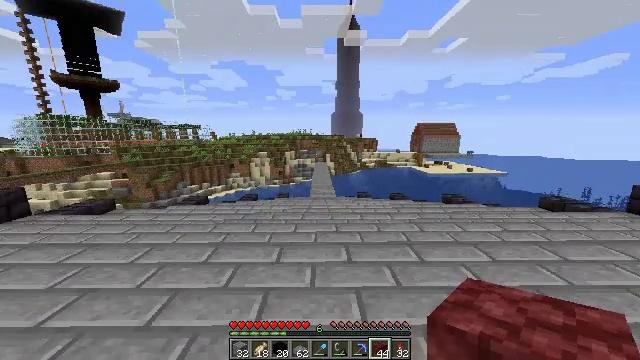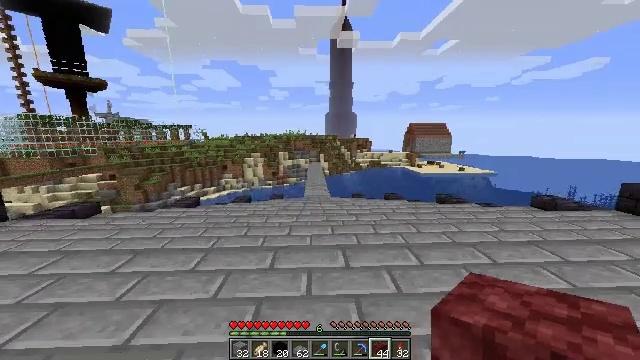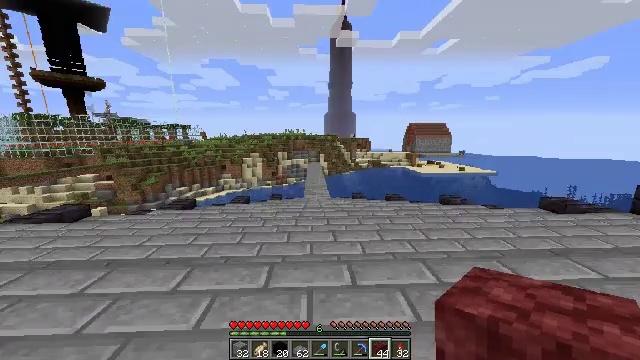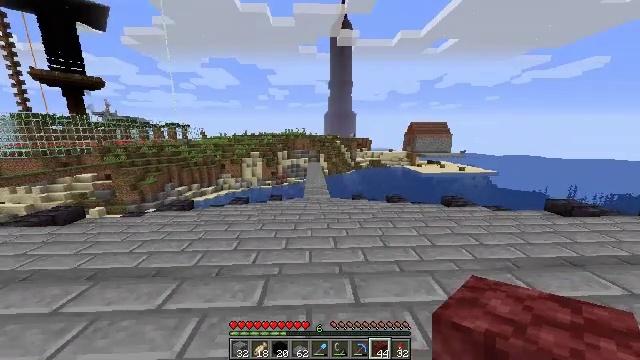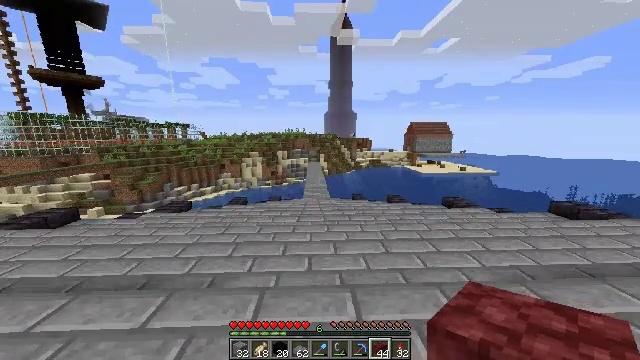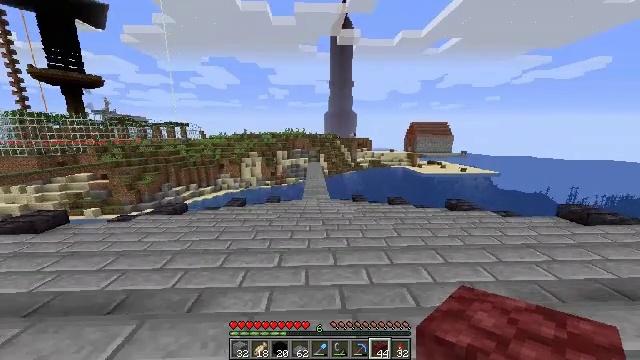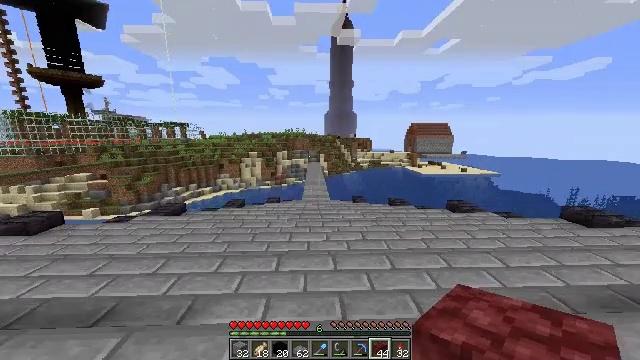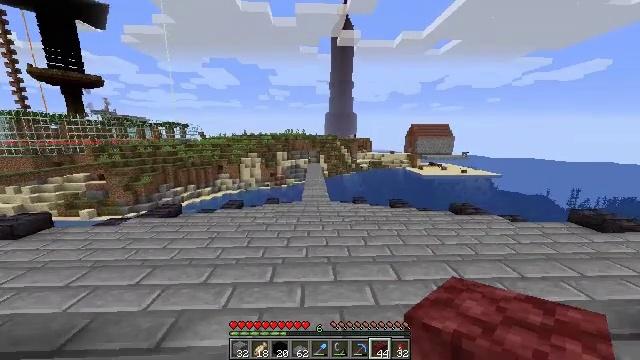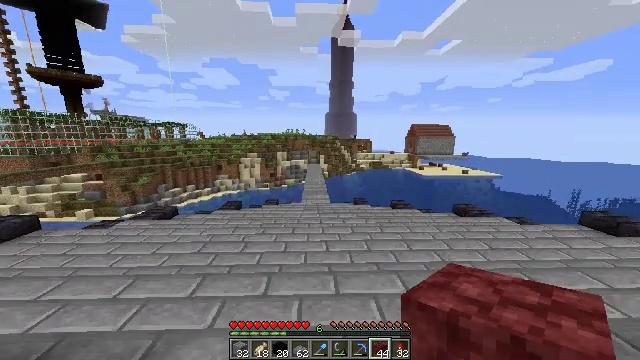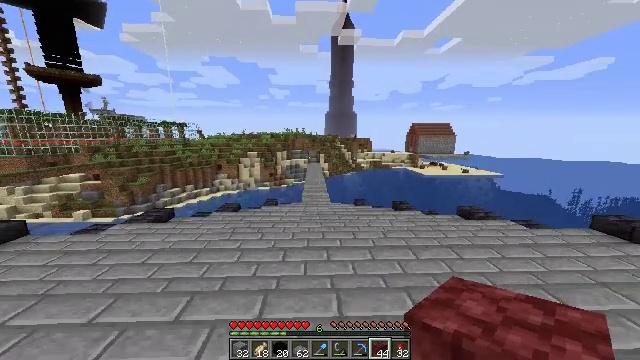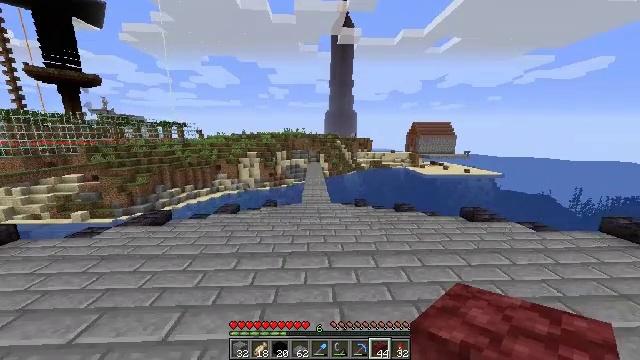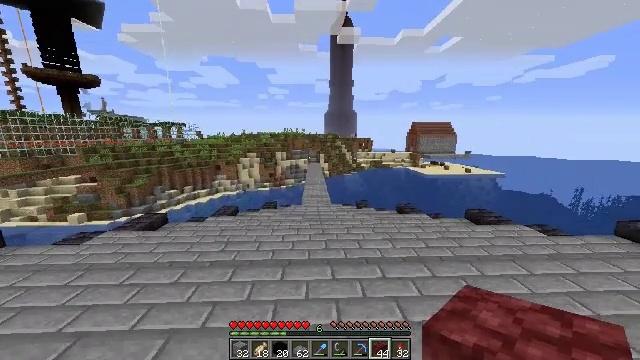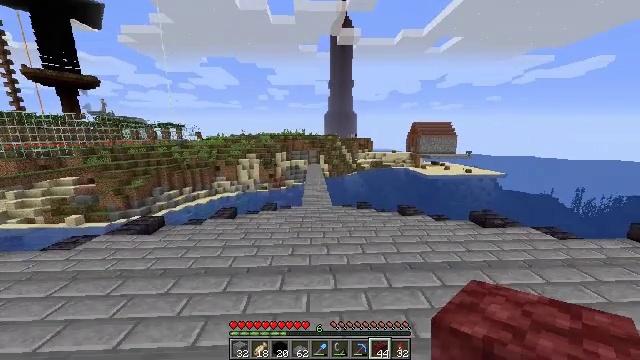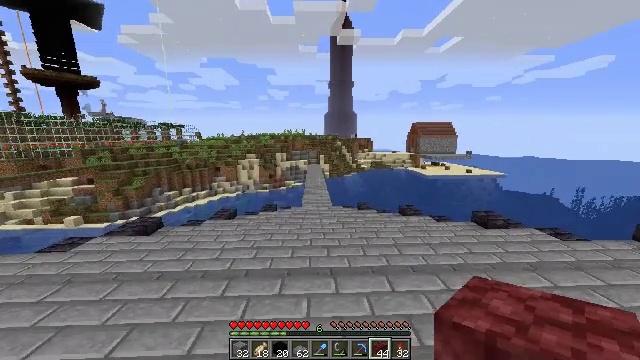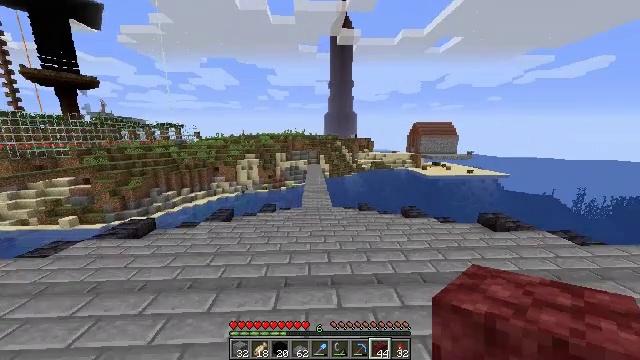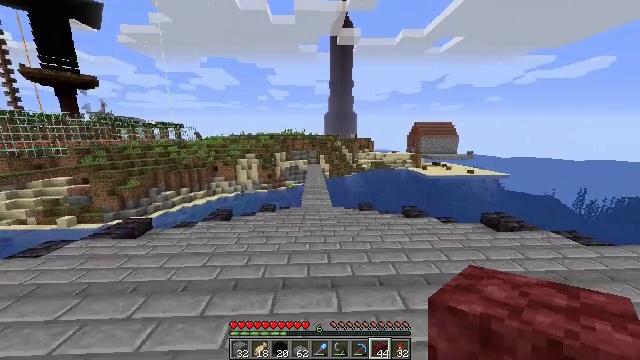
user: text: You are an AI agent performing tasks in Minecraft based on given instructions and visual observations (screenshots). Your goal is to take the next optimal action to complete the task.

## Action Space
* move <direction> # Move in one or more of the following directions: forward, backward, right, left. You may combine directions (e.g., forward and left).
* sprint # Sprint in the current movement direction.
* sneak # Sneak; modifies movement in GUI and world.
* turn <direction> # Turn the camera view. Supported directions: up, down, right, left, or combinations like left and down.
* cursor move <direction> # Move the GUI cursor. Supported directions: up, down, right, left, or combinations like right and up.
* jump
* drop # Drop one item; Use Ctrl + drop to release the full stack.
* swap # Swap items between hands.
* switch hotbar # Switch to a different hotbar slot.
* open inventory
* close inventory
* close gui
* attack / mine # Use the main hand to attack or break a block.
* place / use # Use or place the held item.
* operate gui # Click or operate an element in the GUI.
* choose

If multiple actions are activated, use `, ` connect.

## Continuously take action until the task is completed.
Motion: motion action
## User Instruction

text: Make white concrete powder using the crafting grid.
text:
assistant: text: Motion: move forward, turn right
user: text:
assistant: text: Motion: move forward
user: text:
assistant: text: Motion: move forward
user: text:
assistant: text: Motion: move forward
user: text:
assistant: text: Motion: move forward
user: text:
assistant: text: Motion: move forward
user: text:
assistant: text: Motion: move forward
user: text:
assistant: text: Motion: move forward
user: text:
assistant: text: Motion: move forward
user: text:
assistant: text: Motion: move forward
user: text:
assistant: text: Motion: move forward
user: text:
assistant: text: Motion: move forward
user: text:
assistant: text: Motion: move forward
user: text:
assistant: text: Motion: move forward
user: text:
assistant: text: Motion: move forward
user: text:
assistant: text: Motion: move forward
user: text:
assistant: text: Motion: move forward
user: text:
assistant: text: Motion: move forward
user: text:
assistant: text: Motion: move forward
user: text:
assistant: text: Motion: move forward
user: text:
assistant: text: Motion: move forward
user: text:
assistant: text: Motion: move forward
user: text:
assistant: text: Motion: move forward
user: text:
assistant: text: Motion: move forward
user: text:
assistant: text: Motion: move forward
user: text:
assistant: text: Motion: move forward
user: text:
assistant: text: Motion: move forward
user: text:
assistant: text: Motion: move forward
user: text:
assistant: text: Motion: move forward
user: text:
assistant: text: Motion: move forward